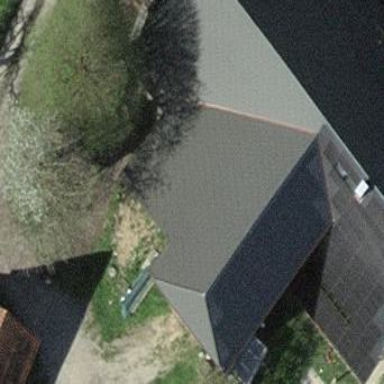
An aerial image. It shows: Farm building.